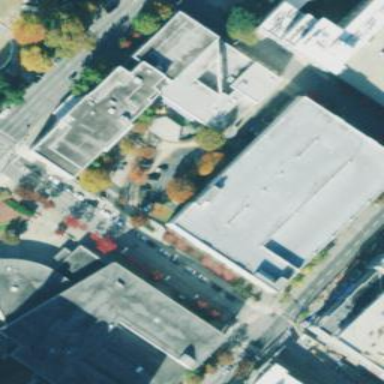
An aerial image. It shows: Multi-storey parking building.